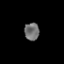
Tissue: prostate
Cell type: T cells
Senescence score: 0.3434
Nuclear area (px): 255
Mean DAPI intensity: 111.345